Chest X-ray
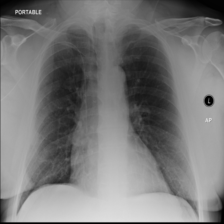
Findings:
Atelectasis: negative
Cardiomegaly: negative
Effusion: negative
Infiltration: negative
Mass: negative
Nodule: negative
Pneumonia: negative
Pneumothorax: negative
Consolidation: negative
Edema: negative
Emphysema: negative
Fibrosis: negative
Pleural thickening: negative
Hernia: negative